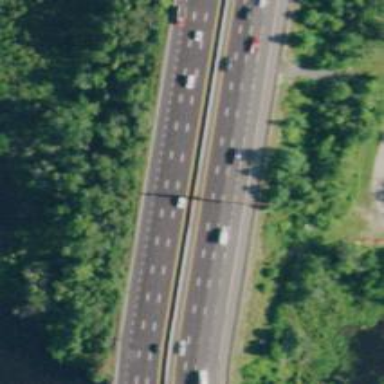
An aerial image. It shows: Urban freeway or expressway.